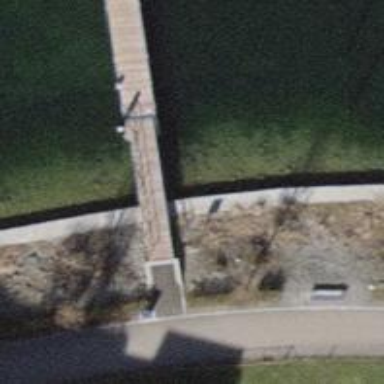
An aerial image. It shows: Man-made pier.